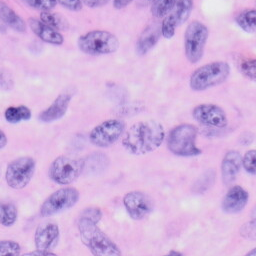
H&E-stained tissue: Skin